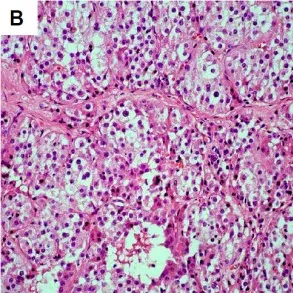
Benign ovarian steroid cell tumor, NOS. (B) Microscopic appearance: cells with small round nuclei, mild atypia, and no mitosis are arranged in a diffuse pattern of columns or nests separated by a rich vascular network. The cells demonstrate abundant pale cytoplasm and no crystals of Reinke (H&E, 20x).
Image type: pathology (h&e)